五年级 · 画法几何学
(1)在图中描出下面各点, 再按 $\mathrm{A}-\mathrm{B}-\mathrm{C}-\mathrm{A}$ 的顺序连起来.

A $(1,3)$ B $(4,5)$ C $(1,7)$

(2)画出这个图形向右平移 4 格后的图形, 并用数对表示平移后的 $\mathrm{A}^{\prime}, \mathrm{B}^{\prime}, \mathrm{C}^{\prime}$ 的位置: $\mathrm{A}^{\prime}$ $B^{\prime}$ $\mathrm{C}^{\prime}$


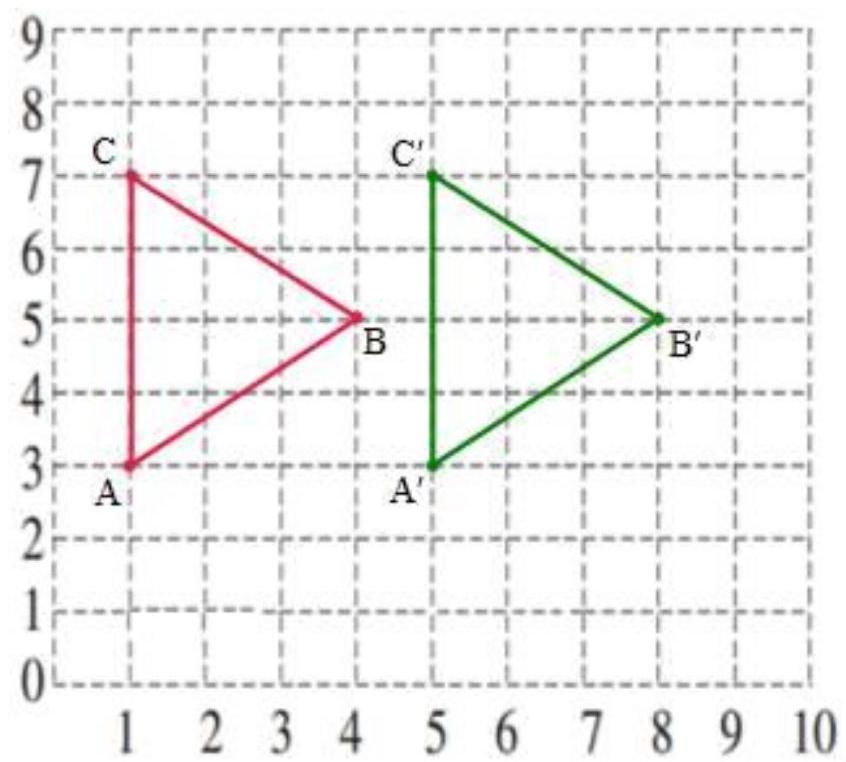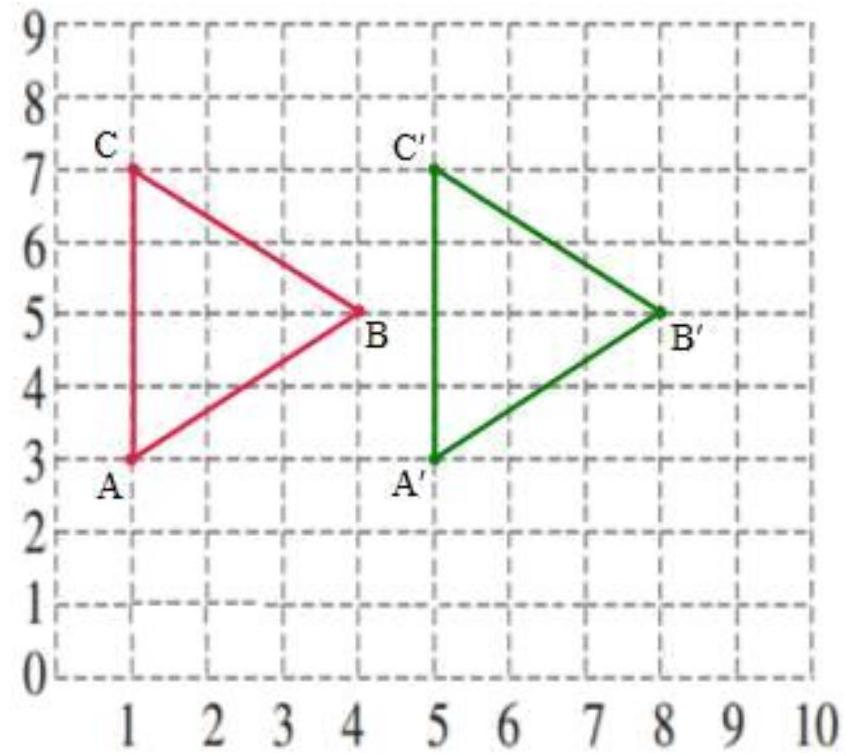
答案: (1)(2) $(5,3),(8,5),(5,7)$【详解】 (1)在图中描出下面各点, 再按 $\mathrm{A}-\mathrm{B}-\mathrm{C}-\mathrm{A}$ 的顺序连起来 (下图红色三角形) .A $(1,3)$ B $(4,5)$ C $(1,7)$(2)画出这个图形向右平移 4 格后的图形 (图中绿色部分), 并用数对表示平移后的 $\mathrm{A}^{\prime}, \mathrm{B}^{\prime}, \mathrm{C}^{\prime}$ 的位置:$\mathrm{A}^{\prime}(5,3) 、 \mathrm{~B}^{\prime}(8,5) 、 \mathrm{C}^{\prime}(5,7)$. 故答案为 $(5,3),(8,5),(5,7)$.